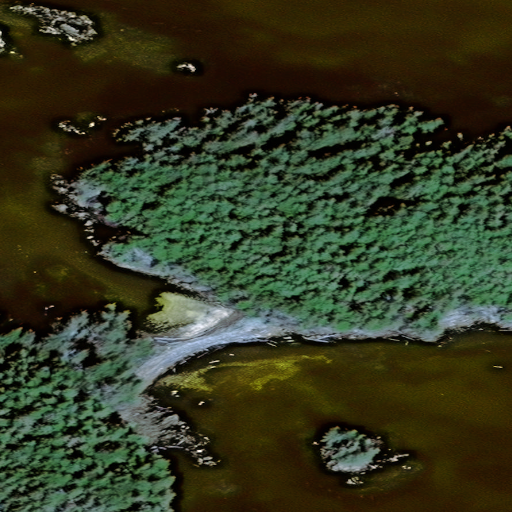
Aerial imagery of island in Alaska named Deuce Island containing only unknown